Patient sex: F
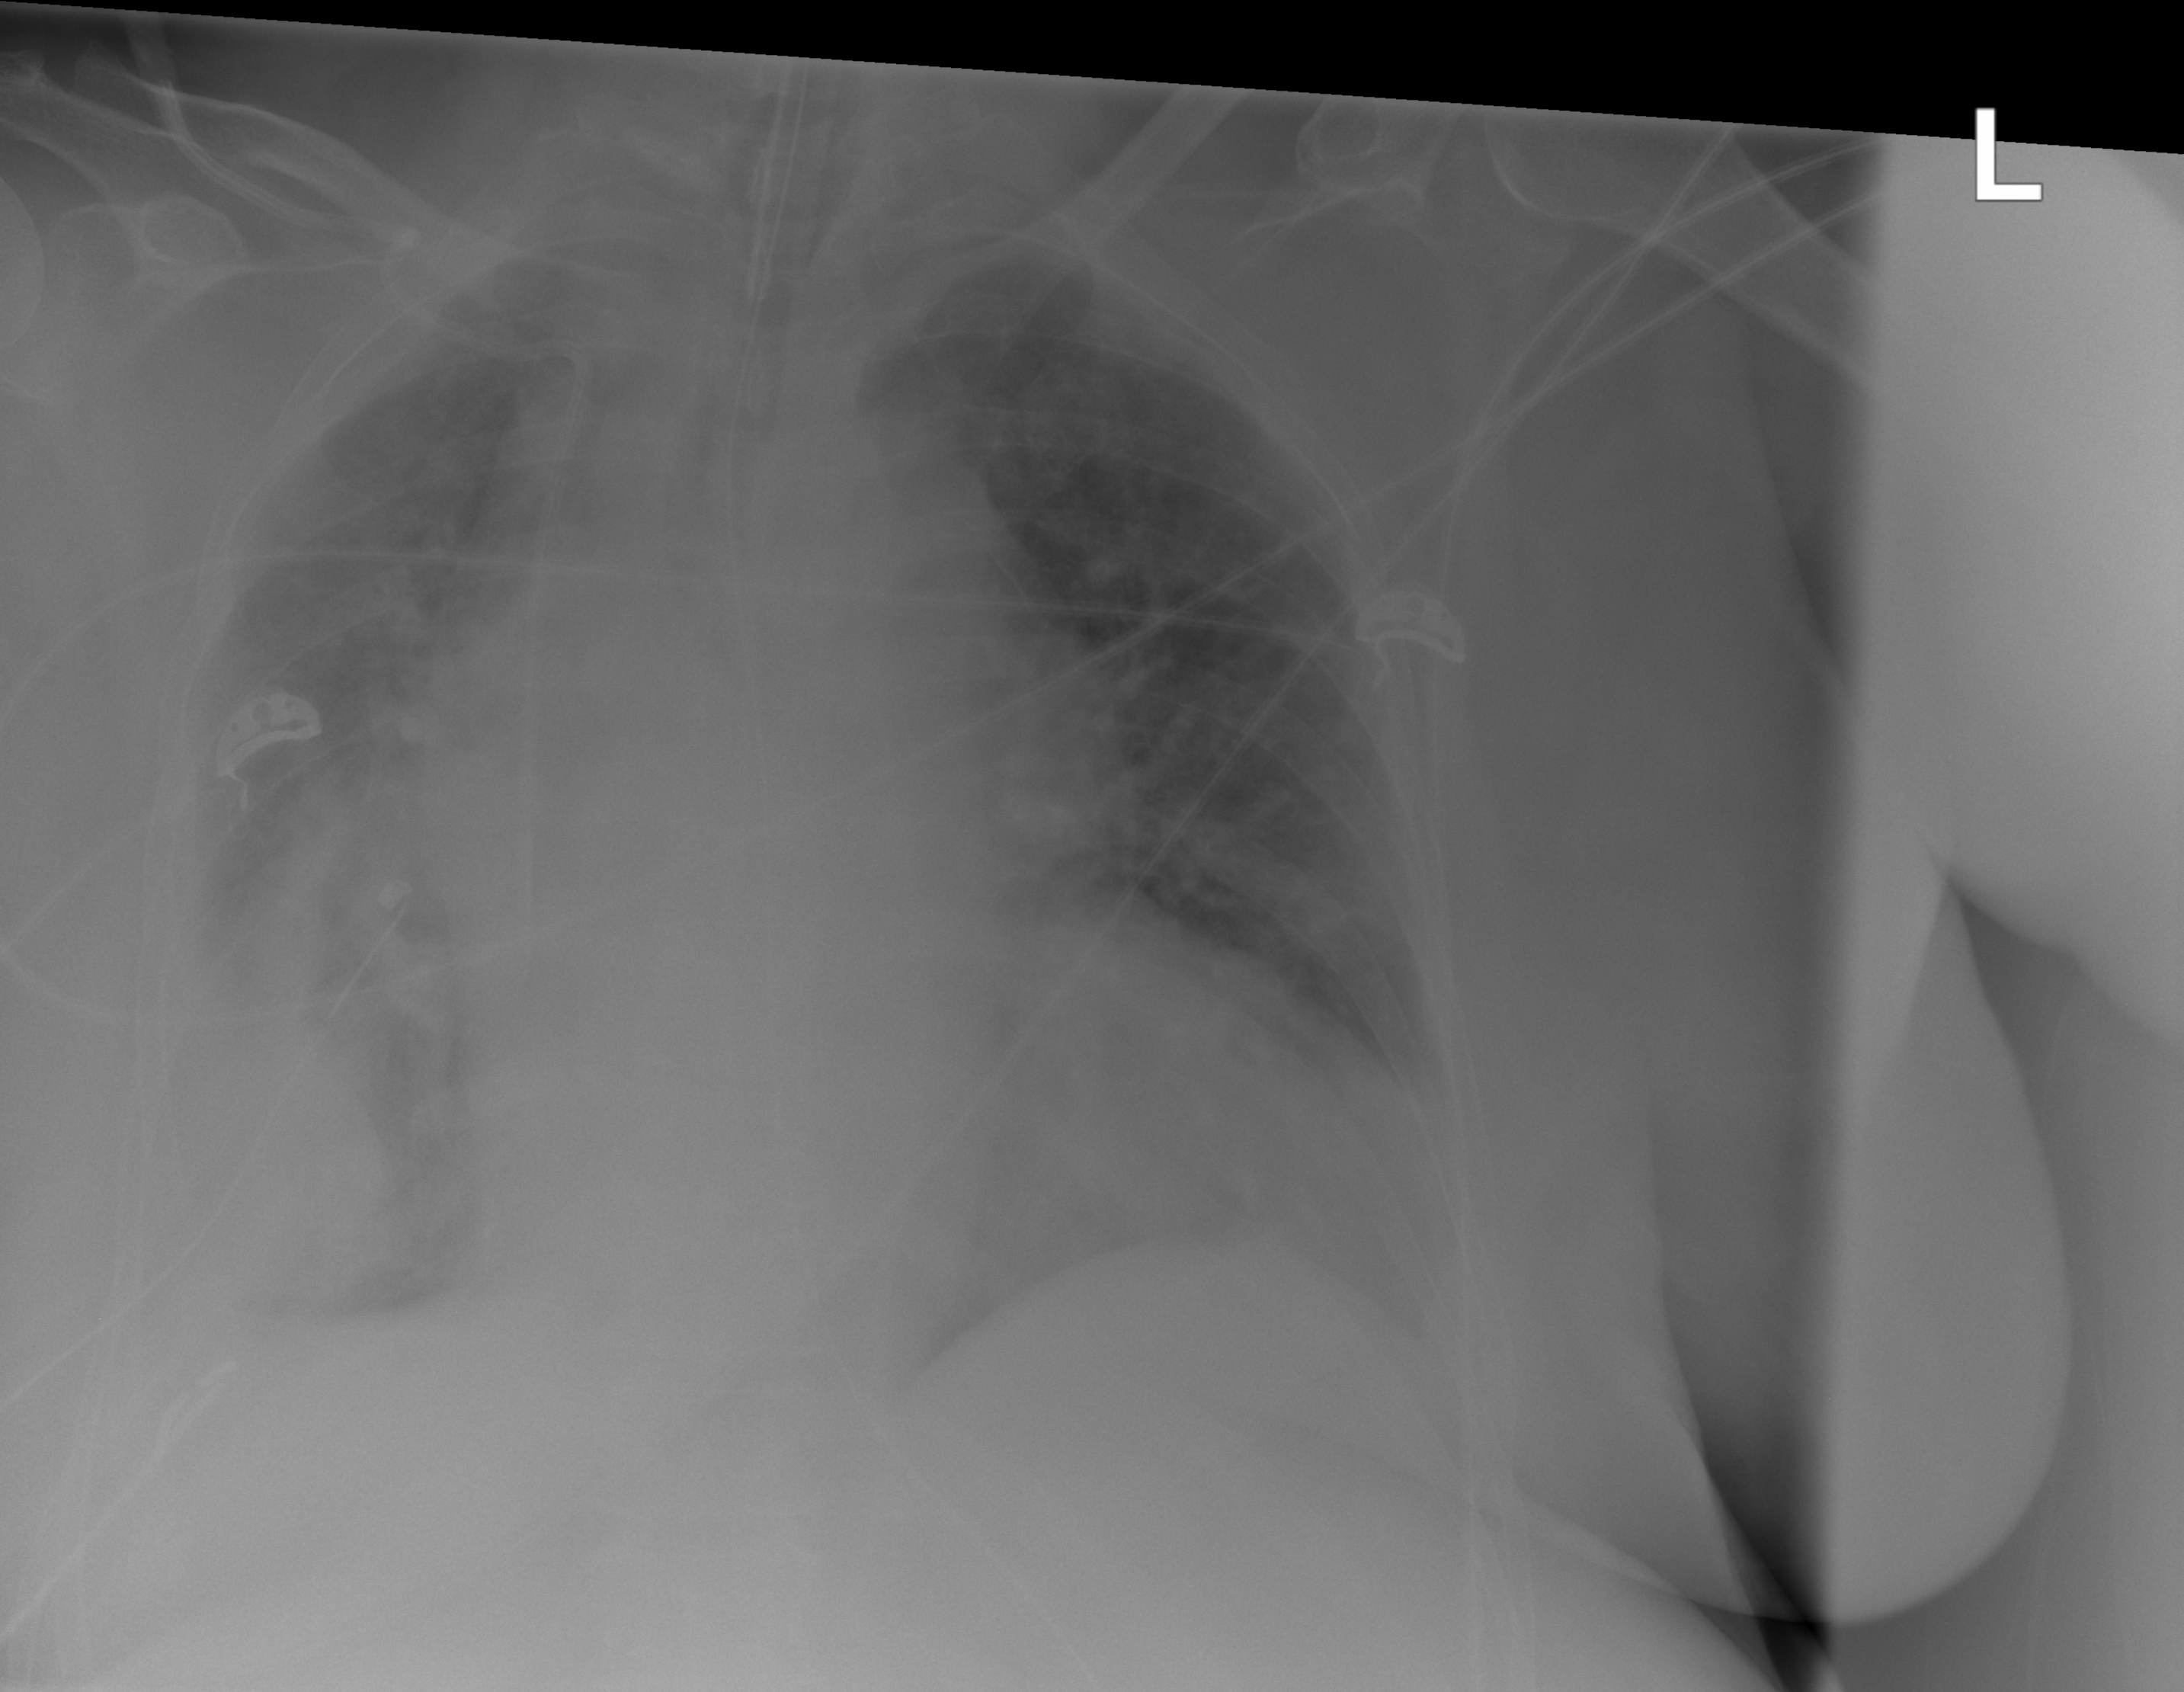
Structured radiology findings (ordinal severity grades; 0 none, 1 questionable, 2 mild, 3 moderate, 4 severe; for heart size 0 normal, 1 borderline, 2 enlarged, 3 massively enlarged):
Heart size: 2
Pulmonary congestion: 2
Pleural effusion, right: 1
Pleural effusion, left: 1
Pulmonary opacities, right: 1
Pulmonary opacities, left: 0
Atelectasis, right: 2
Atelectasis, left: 2